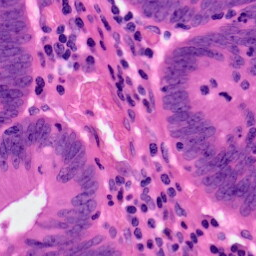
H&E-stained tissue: Colon